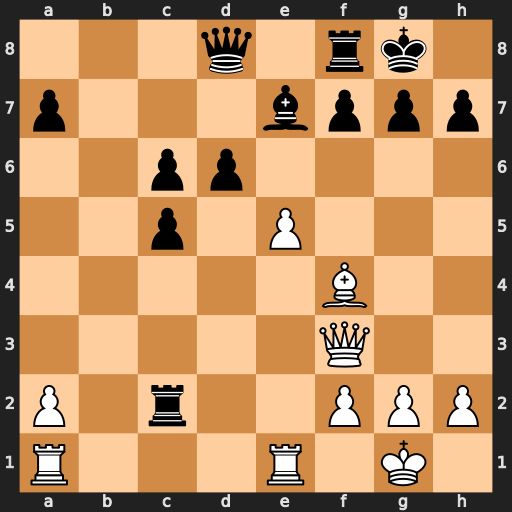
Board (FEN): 3q1rk1/p3bppp/2pp4/2p1P3/5B2/5Q2/P1r2PPP/R3R1K1
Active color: w
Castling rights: -
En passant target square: -
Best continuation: Qb3 Rxf2 Kxf2